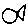
Label: fish